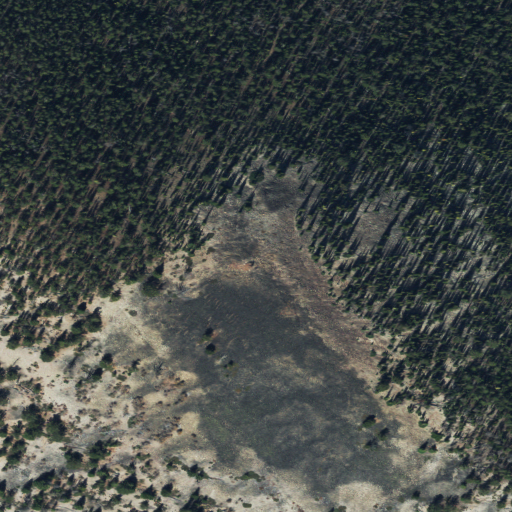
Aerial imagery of mountain in Montana named Selway Mountain containing evergreen forest, shrub, and grassland